Question: I have this model of Cities defined in ExtJS
'''
Ext.define('Packt.model.staticData.City', {
extend : 'Packt.model.sakila.Sakila',
idProperty : 'city_id',
fields : [{
name : 'city_id'
}, {
name : 'city'
}/*, { //doesn't work
//name : 'country_id',
xtype: 'combobox',
store: Ext.getStore('countries'),
fieldLabel: 'Choose Country',
//queryMode: 'local',
displayField: 'country',
valueField: 'country_id',
}*/],
associations : [{
type : 'belongsTo',
model : 'Country',
primaryKey : 'city_id',
foreignKey : 'country_id'
}]
});
'''
Is it possible to create a combobox in a model, something like the code in comments above?
I want to create row in my grid and for country I want countries listed in combobox.
Each menu item of the StaticData list loads the same Ext.ux.LiveSearchGridPanel with different data/store/model.

When I click add button this is what happens:
'''
onButtonClickAdd : function(button, e, options) {
var grid = button.up('staticdatagrid'),
store = grid.getStore(),
modelName = store.getProxy().getModel().modelName,
cellEditing = grid.getPlugin('cellplugin');
store.insert(0, Ext.create(modelName, {
last_update : new Date()
}));
/*
cellEditing.startEditByPostion({
row : 0,
column : 1
});
*/
},
'''
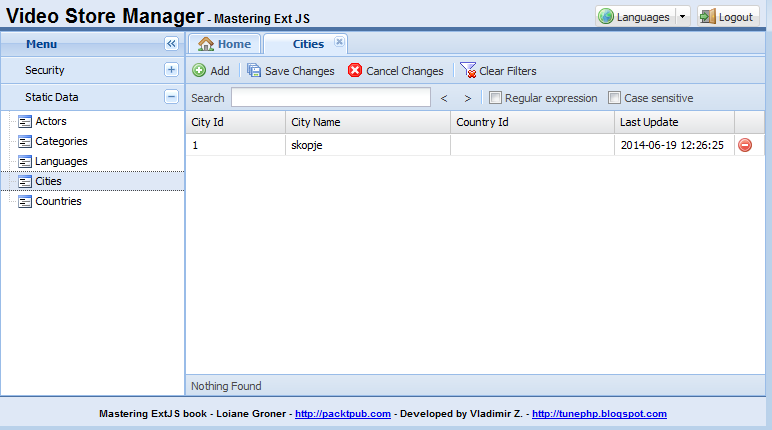
Answer: > No way!! You can add combobox in your grid row using editor plugin.Something like this:
'''
cellEditing = new Ext.grid.plugin.CellEditing({
clicksToEdit: 1
});
Ext.create('Ext.grid.Panel', {
title: 'Simpsons',
store: Ext.data.StoreManager.lookup('simpsonsStore'),
plugins: [cellEditing],
columns: [{
text: 'Name',
dataIndex: 'name'
}, {
text: 'Countries',
dataIndex: 'country',
editor: new Ext.form.field.ComboBox({
typeAhead: true,
selectOnTab: true,
store: countryStore,
})
})
}],
height: 200,
width: 400,
renderTo: Ext.getBody()
})]
'''